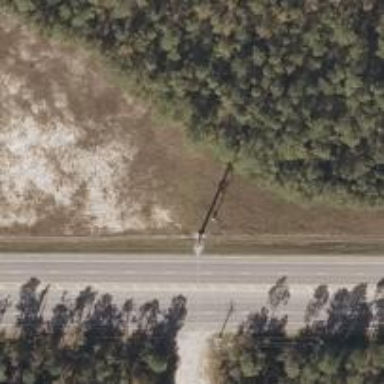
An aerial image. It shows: Power pole.